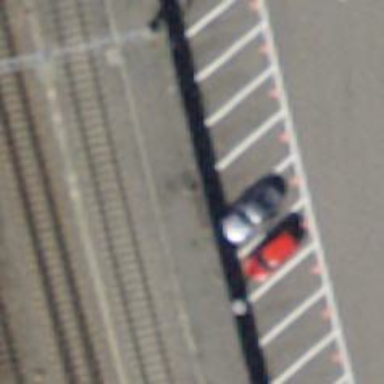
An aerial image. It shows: Charging station.